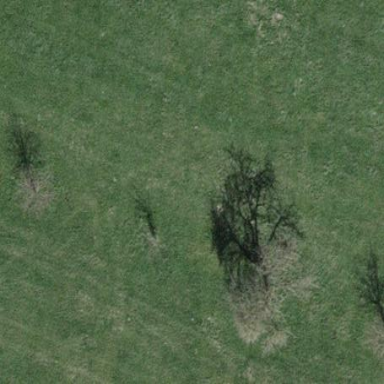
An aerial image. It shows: Orchard.